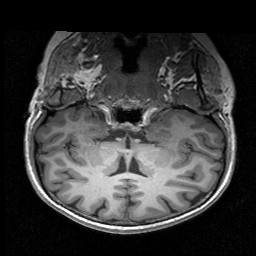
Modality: T1w
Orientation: sagittal
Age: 21
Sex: female
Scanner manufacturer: siemens
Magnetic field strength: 3 T
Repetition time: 1.9 s
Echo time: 0.00226 s